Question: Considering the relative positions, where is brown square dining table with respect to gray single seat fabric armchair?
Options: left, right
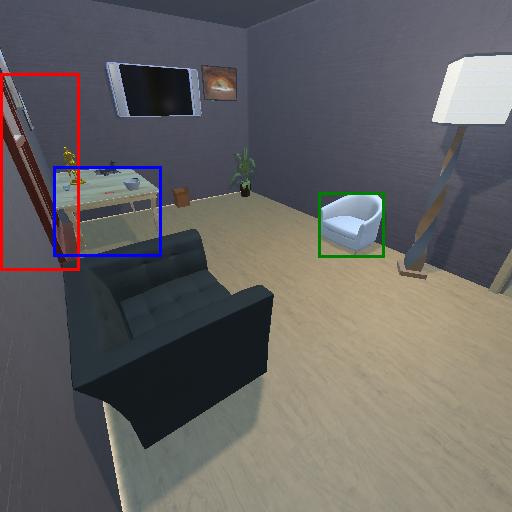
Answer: left